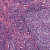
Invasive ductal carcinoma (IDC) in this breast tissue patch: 1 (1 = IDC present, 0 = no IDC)